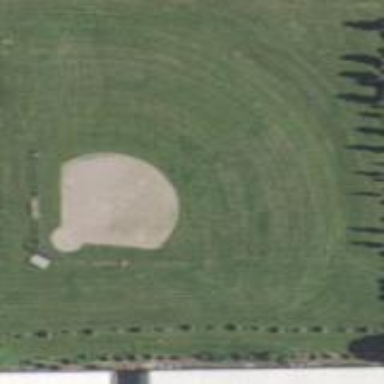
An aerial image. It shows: Softball pitch for leisure sports.